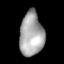
Tissue: lung
Cell type: Endothelial cells
Senescence score: 0.5753
Nuclear area (px): 1027
Mean DAPI intensity: 166.454